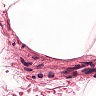
Metastatic tissue present: no